二年级 · 组合数学
探究题)有一串珠子，按照下面的顺序依次排列，第十九个珠子是 ( )颜色。

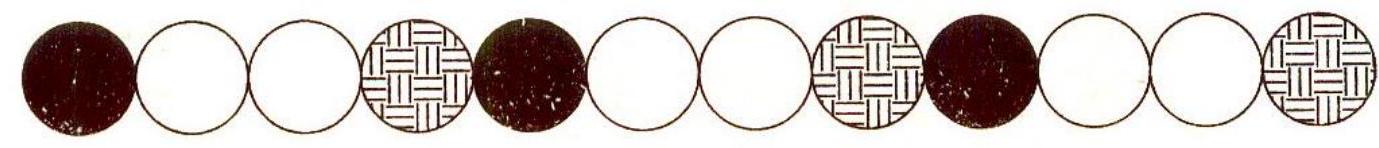
答案: 色

提示：通过观察可以发现，珠子的排列是有规律的。

按照 “ 1 黑、 2 白、 1 花” 的次序每 4 个分为一组。

因为 $4 \times 5=20, \quad$ 表示 5 组共有 20 个。 而第十九个
应向前数一个就可以了。或从第 $(4 \times 4=16$ 个)再向后数 3 个。